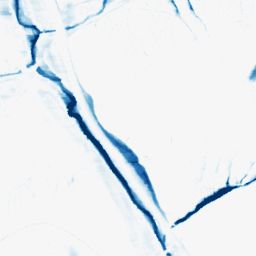
Category: morphological
Decomposition family: morphological_ellipse
Decomposition parameters: operation: closing
width: 5
height: 20
Upsampling method: bilinear
Upsampling parameters: scale: 4
Upsampling scale: 4